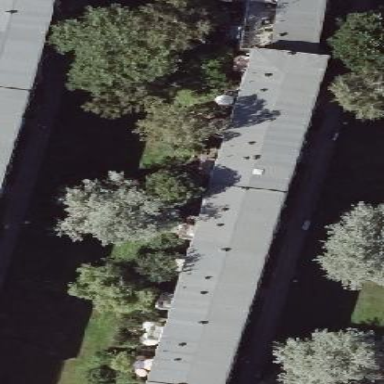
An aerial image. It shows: Flat-roofed apartment building.